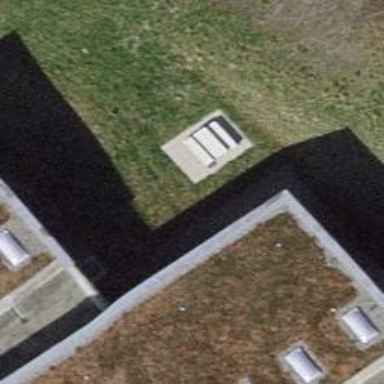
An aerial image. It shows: Picnic table made of concrete.